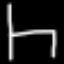
Label: chair